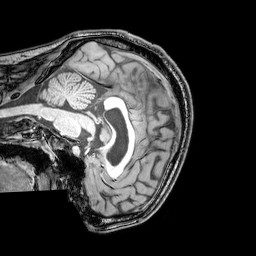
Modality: T1w
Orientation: sagittal
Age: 26
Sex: male
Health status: healthy
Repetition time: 0.081 s
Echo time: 0.037 s